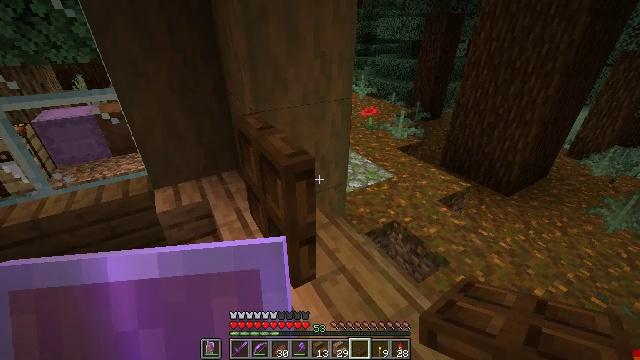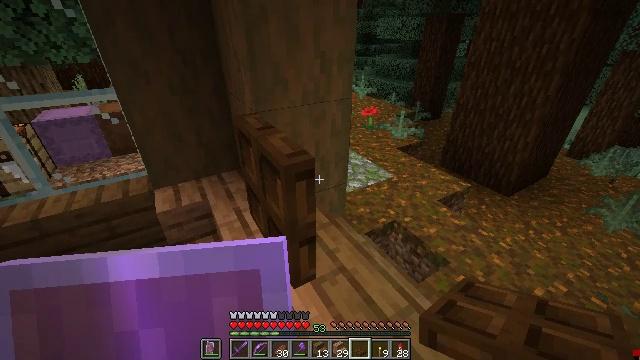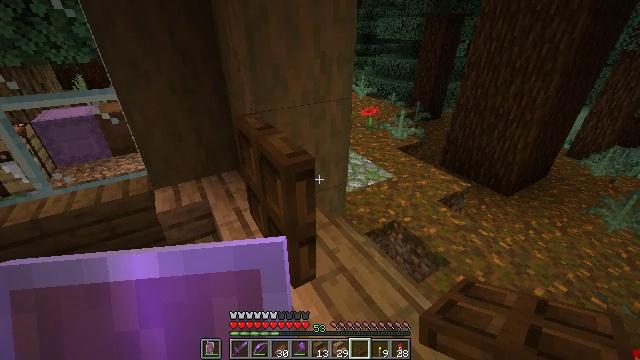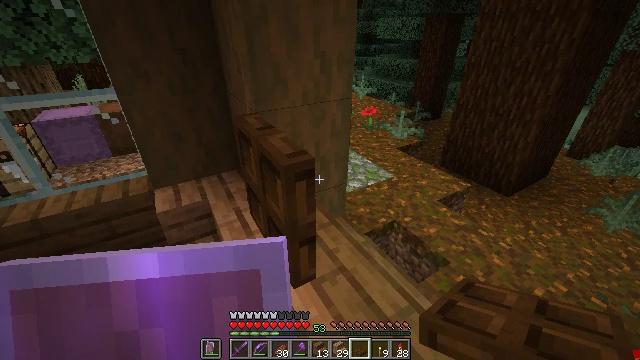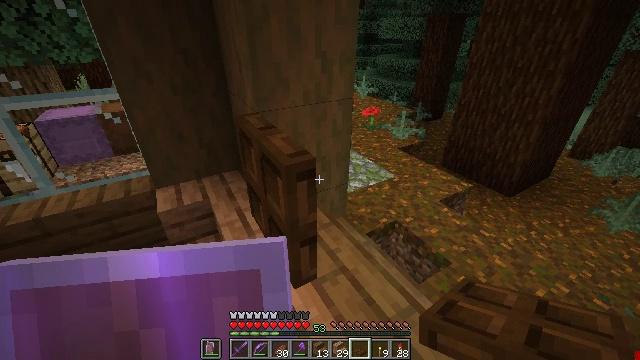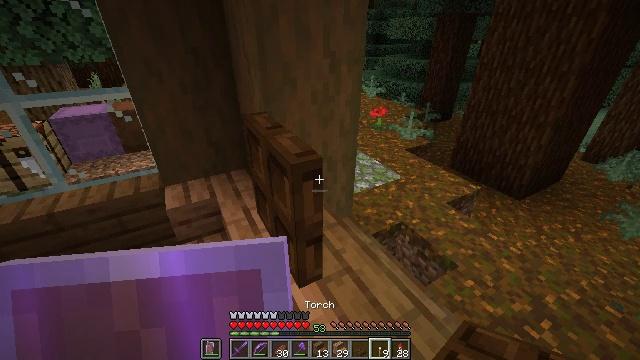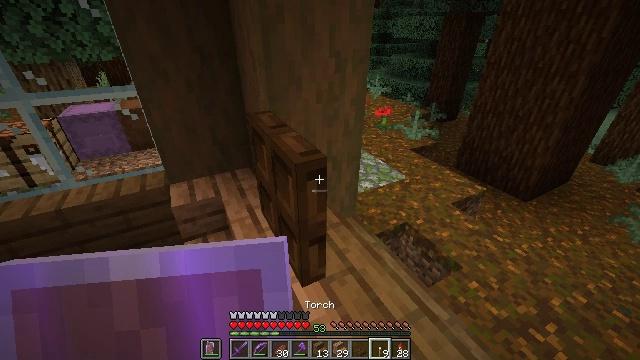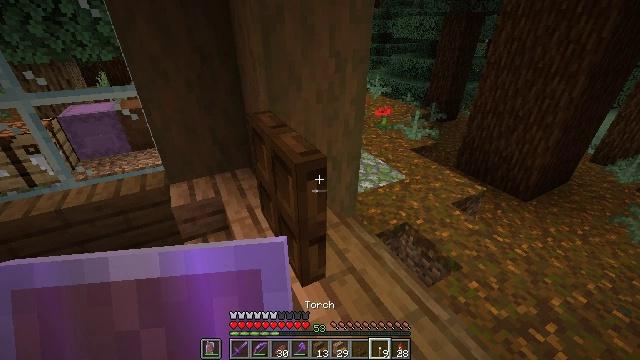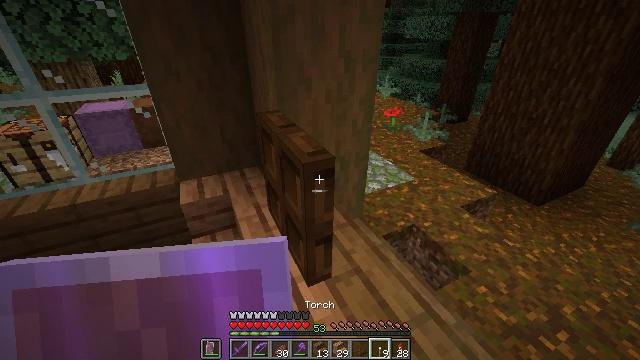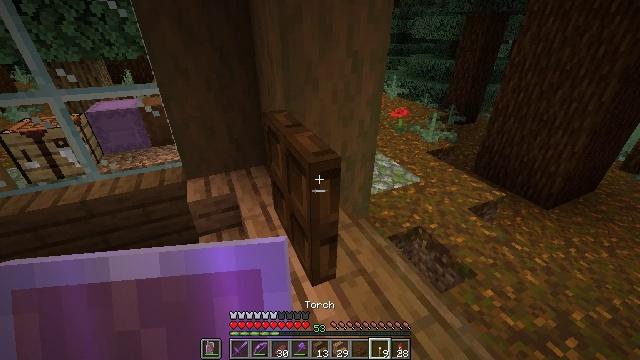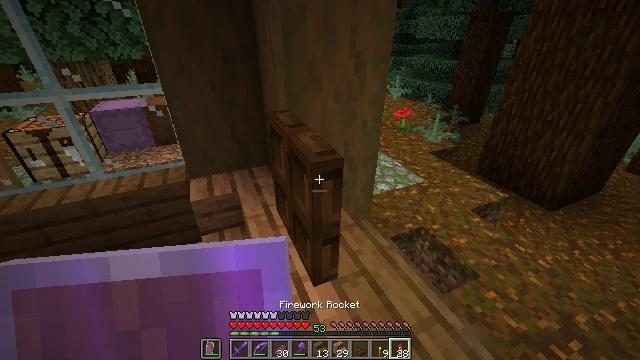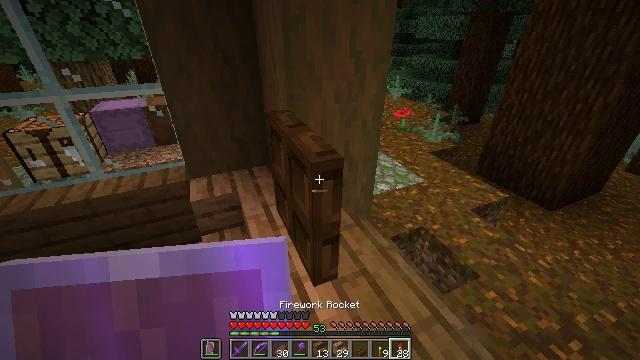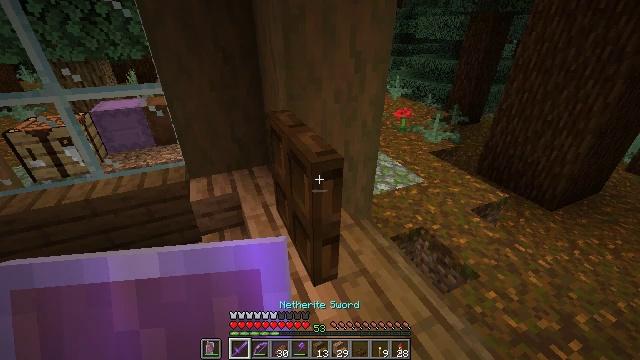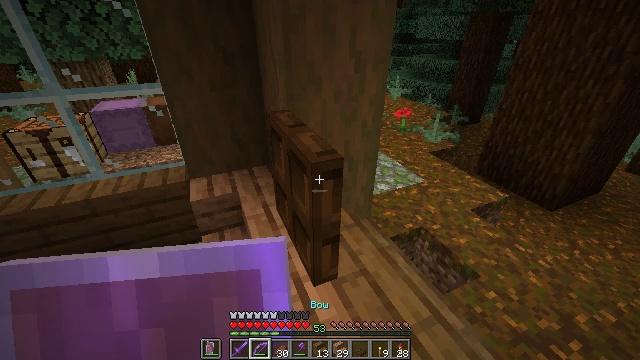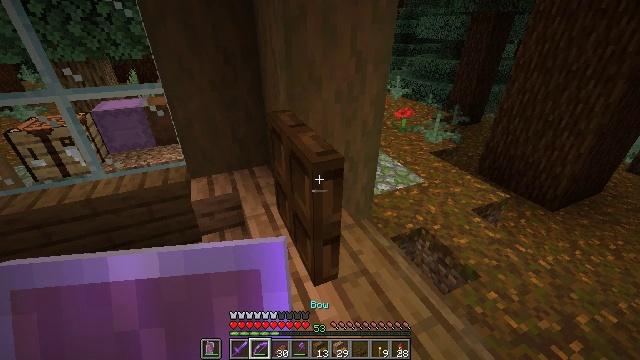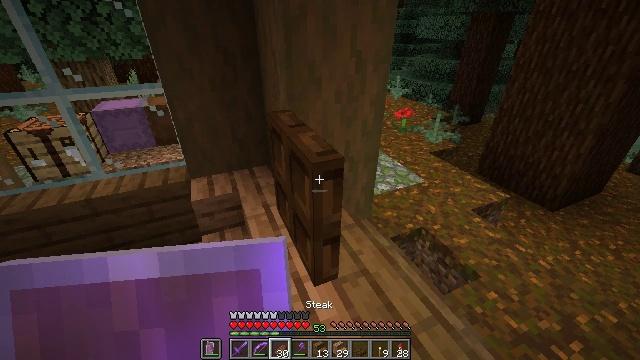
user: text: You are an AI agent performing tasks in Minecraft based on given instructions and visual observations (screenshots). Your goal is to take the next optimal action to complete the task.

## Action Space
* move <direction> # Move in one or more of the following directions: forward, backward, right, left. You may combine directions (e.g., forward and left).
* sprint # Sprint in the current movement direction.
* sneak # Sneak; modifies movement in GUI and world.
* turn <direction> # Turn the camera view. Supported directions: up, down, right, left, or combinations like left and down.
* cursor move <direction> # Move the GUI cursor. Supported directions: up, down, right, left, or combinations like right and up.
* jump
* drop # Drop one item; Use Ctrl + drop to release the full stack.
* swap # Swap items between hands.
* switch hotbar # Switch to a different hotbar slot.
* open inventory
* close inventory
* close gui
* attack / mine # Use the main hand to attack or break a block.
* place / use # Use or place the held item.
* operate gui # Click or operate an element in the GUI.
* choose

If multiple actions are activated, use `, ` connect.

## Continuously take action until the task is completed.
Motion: motion action
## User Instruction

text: Gather the dark oak trapdoor from the structure.
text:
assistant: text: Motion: no_op
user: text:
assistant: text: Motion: no_op
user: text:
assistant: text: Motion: no_op
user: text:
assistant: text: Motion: no_op
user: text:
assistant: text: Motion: turn left
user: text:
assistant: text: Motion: turn left
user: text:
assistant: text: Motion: no_op
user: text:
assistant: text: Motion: turn left
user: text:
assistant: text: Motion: turn left
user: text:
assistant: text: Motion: no_op
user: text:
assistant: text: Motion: no_op
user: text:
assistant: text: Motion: no_op
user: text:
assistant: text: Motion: no_op
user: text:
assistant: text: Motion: no_op
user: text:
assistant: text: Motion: no_op
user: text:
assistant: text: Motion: no_op
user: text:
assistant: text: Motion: no_op
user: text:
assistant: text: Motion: no_op
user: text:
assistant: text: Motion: no_op
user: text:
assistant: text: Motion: no_op
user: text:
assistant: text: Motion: no_op
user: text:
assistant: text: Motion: no_op
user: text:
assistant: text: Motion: no_op
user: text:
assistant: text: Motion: no_op
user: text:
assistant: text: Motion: no_op
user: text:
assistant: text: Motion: no_op
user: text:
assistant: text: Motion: no_op
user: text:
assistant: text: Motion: no_op
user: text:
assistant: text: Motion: attack / mine
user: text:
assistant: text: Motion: attack / mine